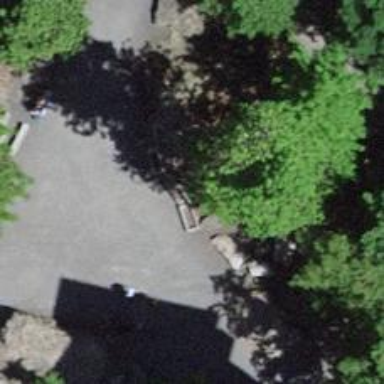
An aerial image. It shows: Bench for seating.